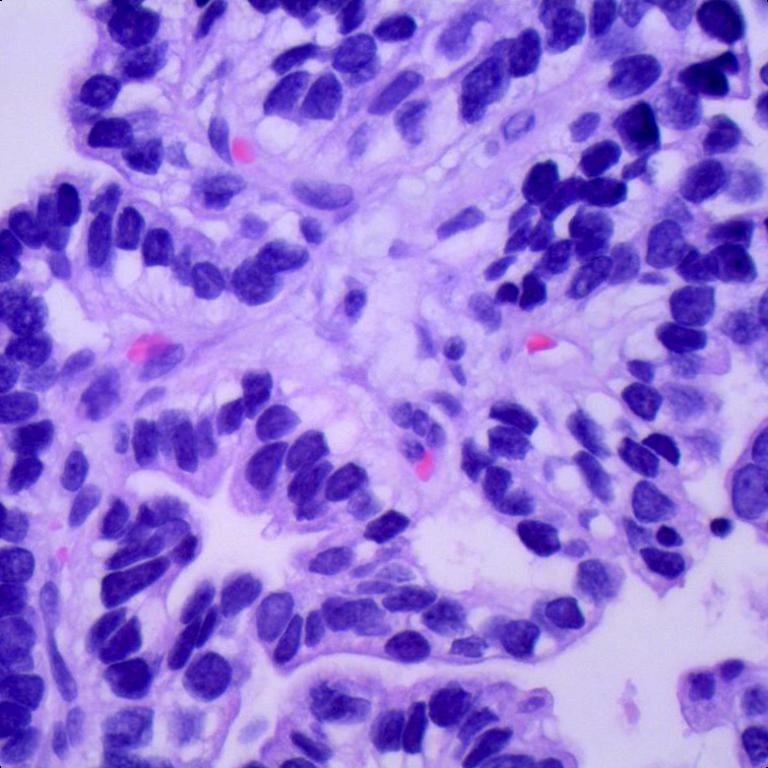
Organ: lung
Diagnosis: adenocarcinomas